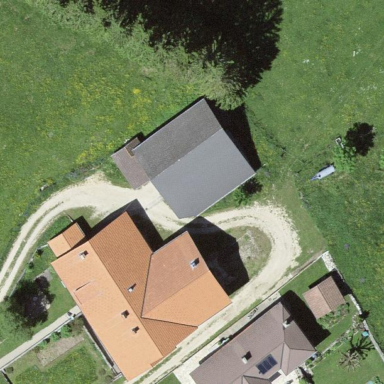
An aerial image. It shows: Farm building.